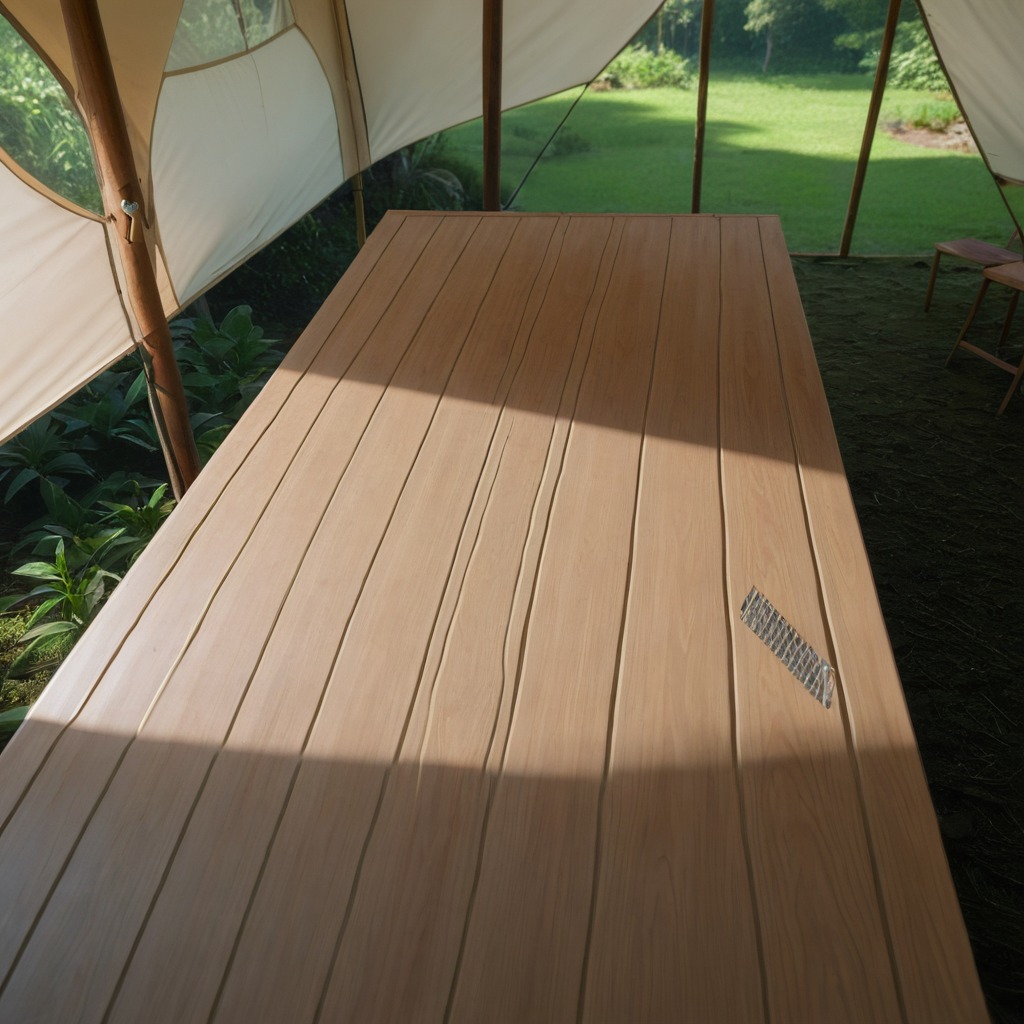
A coiled metal spring lies on the wooden table.